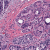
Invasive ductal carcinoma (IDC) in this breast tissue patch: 0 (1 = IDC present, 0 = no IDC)